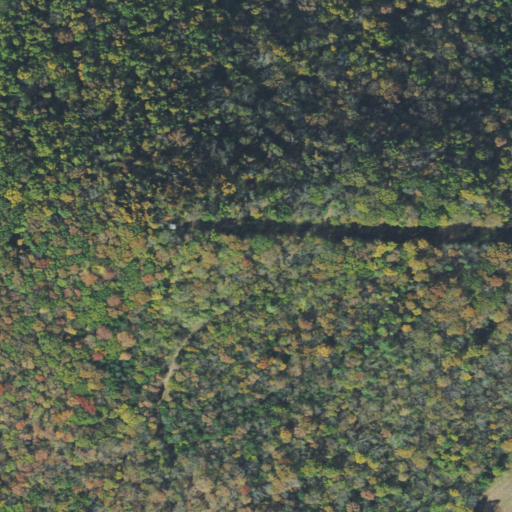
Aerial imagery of mountain in Tennessee named Jennings Knob containing deciduous forest, mixed forest, evergreen forest, and pasture